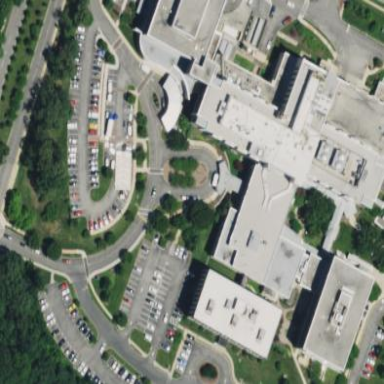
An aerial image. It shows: Hospital building.